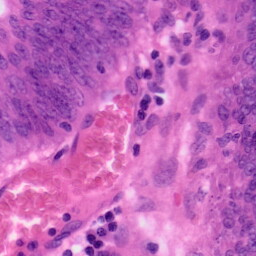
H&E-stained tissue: Colon